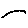
Label: line